Question: There are two buttons on simple html page with attached twitter-bootstrap 2/3: with and without text.
If I open it, button without text has wrong (See screenshot below).

Same situation repeats in IE 9. But if run in <URL>, all is fine. Even if i add a button in manualy via developer toolbar in some page with TB in internet all is ok.
P.S.: same thing with bootstrap 2...
'''
<html>
<head>
<link rel="stylesheet" type="text/css" href="http//netdna.bootstrapcdn.com/bootstrap/3.1.1/css/bootstrap.min.css">
</head>
<body>
<a class="btn btn-danger" href="#"><span class="glyphicon glyphicon-trash"></span> Delete</a>
<a class="btn btn-primary" href="#"><span class="glyphicon glyphicon-pencil"></span></a>
</body>
</html>
'''
What am I doing wrong?
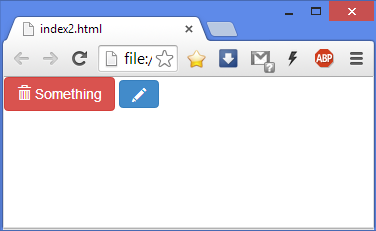
Answer: The cause is '"<!DOCTYPE html>"' first string. It must be set as writter above for html 5.
If it doesn't exists or it has html 4 description ("PUBLIC etc") this error occurs.